Field crop: tomato
Growth stage: 2
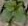
Species: solanum